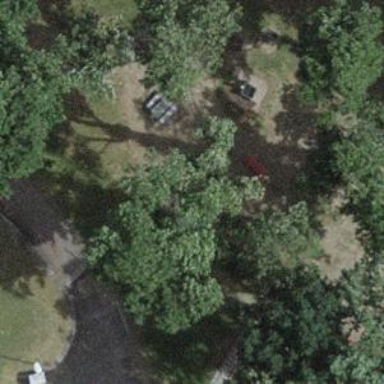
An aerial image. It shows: Playground area for leisure activities on the land.